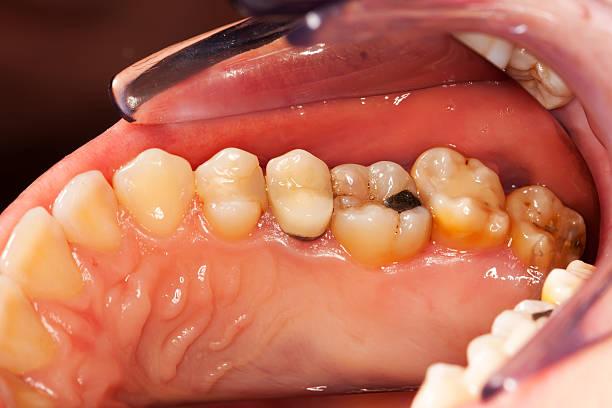
Condition: Gingivitis